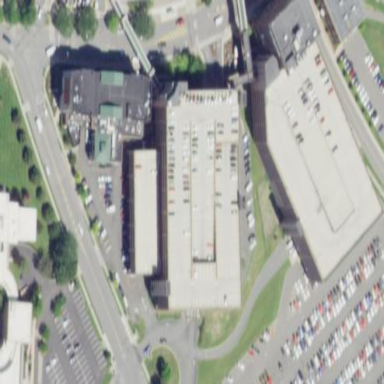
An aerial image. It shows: Multi-storey parking building.